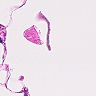
Metastatic tissue present: no